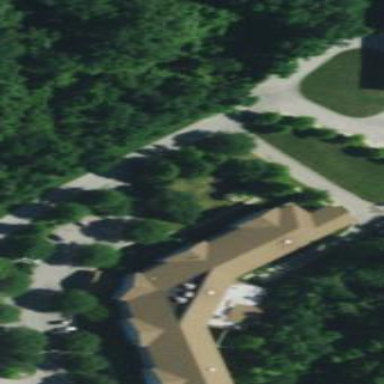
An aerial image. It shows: Nursing home building.